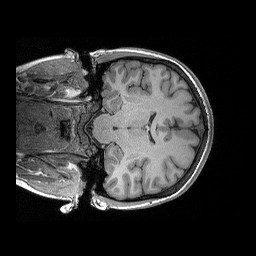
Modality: T1w
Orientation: coronal
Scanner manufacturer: siemens
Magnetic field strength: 3 T
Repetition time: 2.3 s
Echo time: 0.00298 s